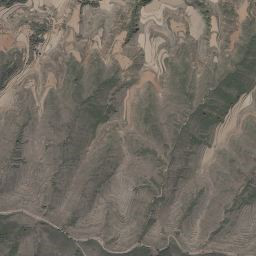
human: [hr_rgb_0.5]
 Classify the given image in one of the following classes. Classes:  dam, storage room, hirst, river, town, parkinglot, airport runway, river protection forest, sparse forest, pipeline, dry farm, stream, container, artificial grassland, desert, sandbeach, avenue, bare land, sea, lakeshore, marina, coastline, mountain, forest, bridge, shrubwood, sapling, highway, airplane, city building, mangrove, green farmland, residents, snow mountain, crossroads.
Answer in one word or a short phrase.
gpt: mountain